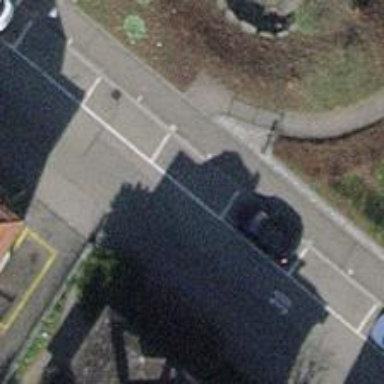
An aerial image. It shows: Parking available on the street side.